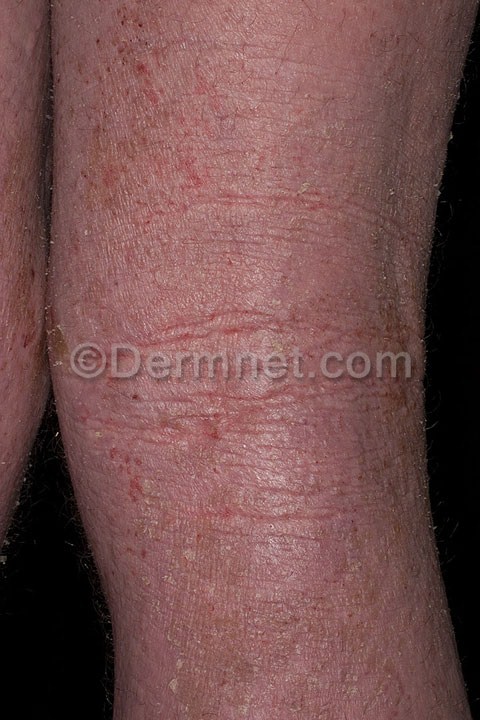
Disease: Atopic Dermatitis Photos